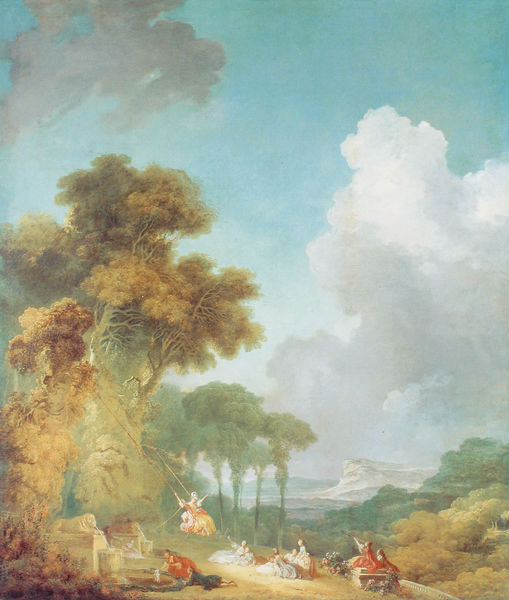
Titel: Die Schaukel / Das Blindekuh - Spiel
Künstler: Jean - Honoré Fragonard
Institution: Washington, National Gallery of Art
Schlagwörter: baum, berg, blau, felsen, gemälde, gruppe, himmel, meer, wasser, wolken, bäume, frauen, landschaft, mädchen, damen, grau, männer, gras, park, weg, wiese, wolke, gesellschaft, malerei, rokoko, tal, wald, brunnen, garten, skulptur, berge, fels, picknick, bank, vergnügen, goya, schaukel, panorama, spiel, idyll, beet, poussin, löwe, lager, freundinnen, mesnchen, vergnügung, vergügen, weiß7, ewiese, nsockel